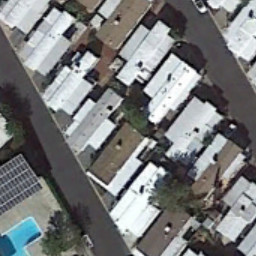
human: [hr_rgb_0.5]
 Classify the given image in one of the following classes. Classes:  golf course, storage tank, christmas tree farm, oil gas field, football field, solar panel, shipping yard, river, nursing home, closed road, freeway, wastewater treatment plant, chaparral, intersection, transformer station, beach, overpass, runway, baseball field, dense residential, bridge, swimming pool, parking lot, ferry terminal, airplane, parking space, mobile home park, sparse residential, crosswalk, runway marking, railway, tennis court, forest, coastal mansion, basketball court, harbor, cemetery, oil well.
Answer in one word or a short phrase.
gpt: mobile home park